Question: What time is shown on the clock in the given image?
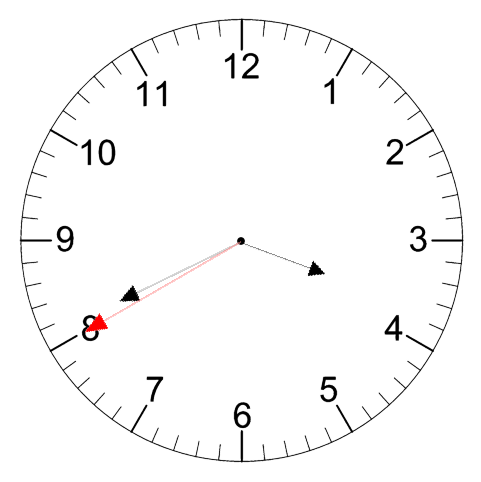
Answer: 03:40:40